Interaction volume radius: 10 \u00c5
Interaction volume height: 15 \u00c5
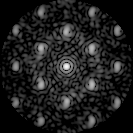
Disorder parameter: 0.44